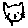
Label: cat